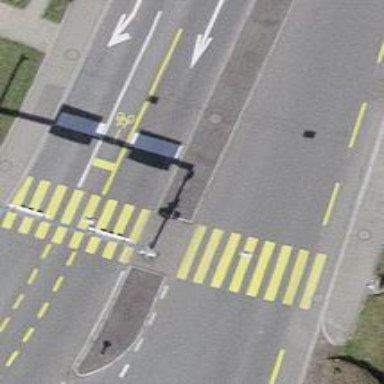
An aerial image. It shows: Marked footway crossing with pedestrian island.